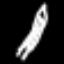
Label: pencil